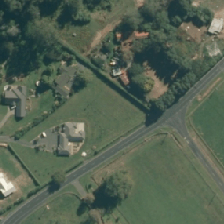
Land cover: shortrotation_cropland